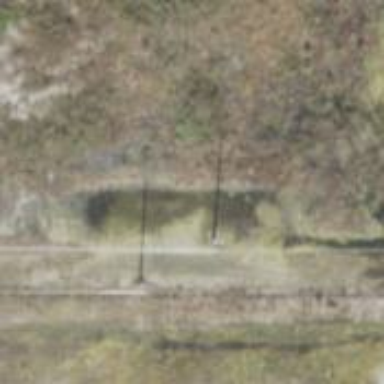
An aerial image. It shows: Power pole.